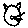
Label: cat